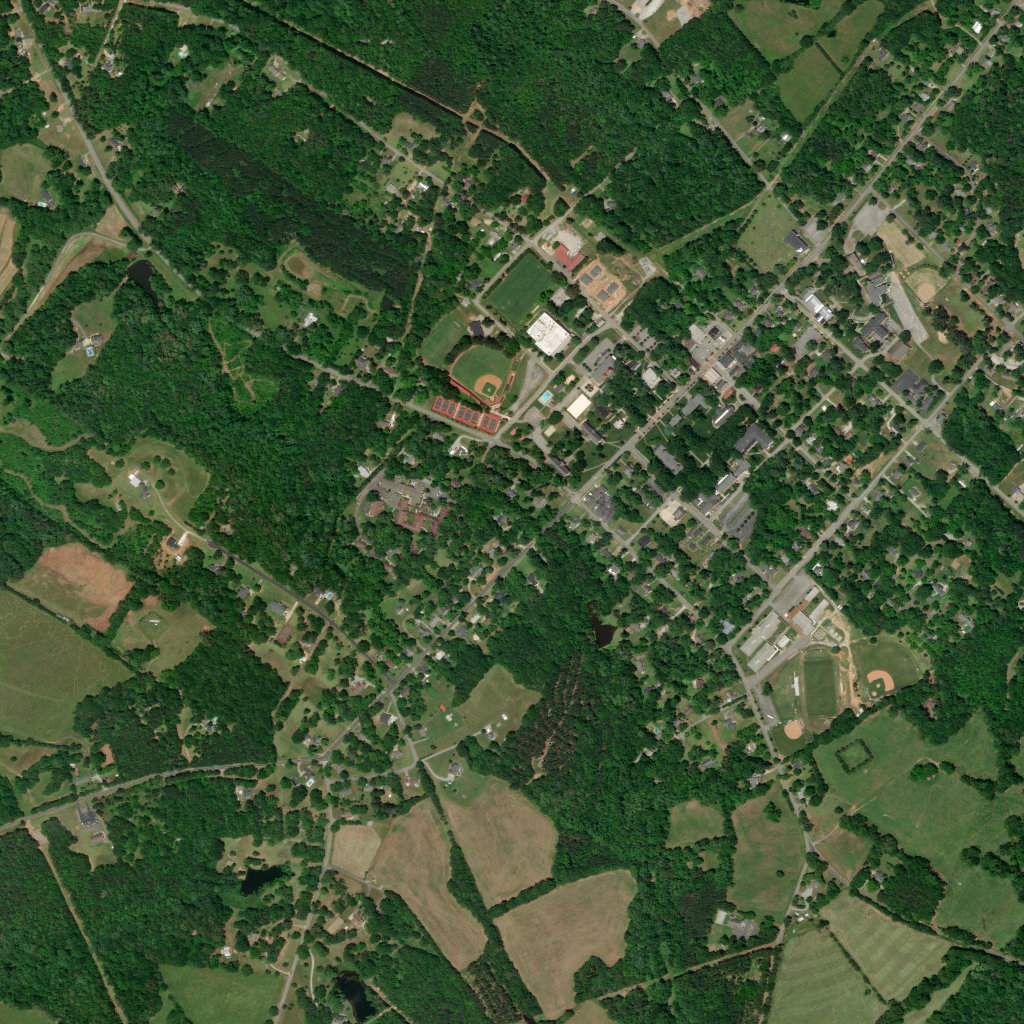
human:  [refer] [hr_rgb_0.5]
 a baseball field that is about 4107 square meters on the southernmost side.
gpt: <box>[[74, 69, 79, 74, 0]]</box>